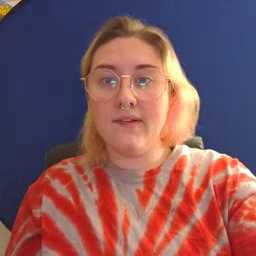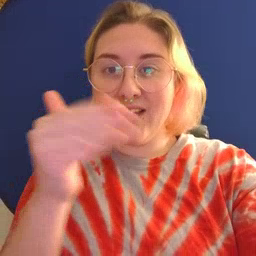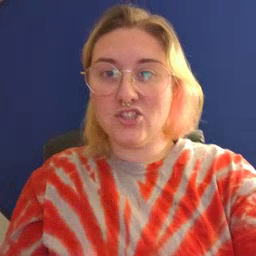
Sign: fish